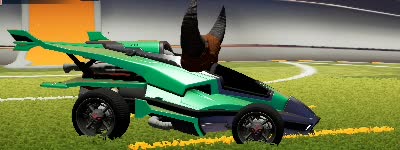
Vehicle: aftershock